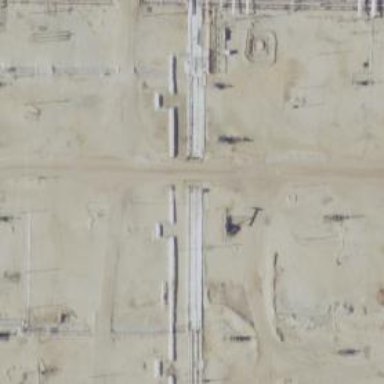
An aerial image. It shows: Petroleum well that is man-made.